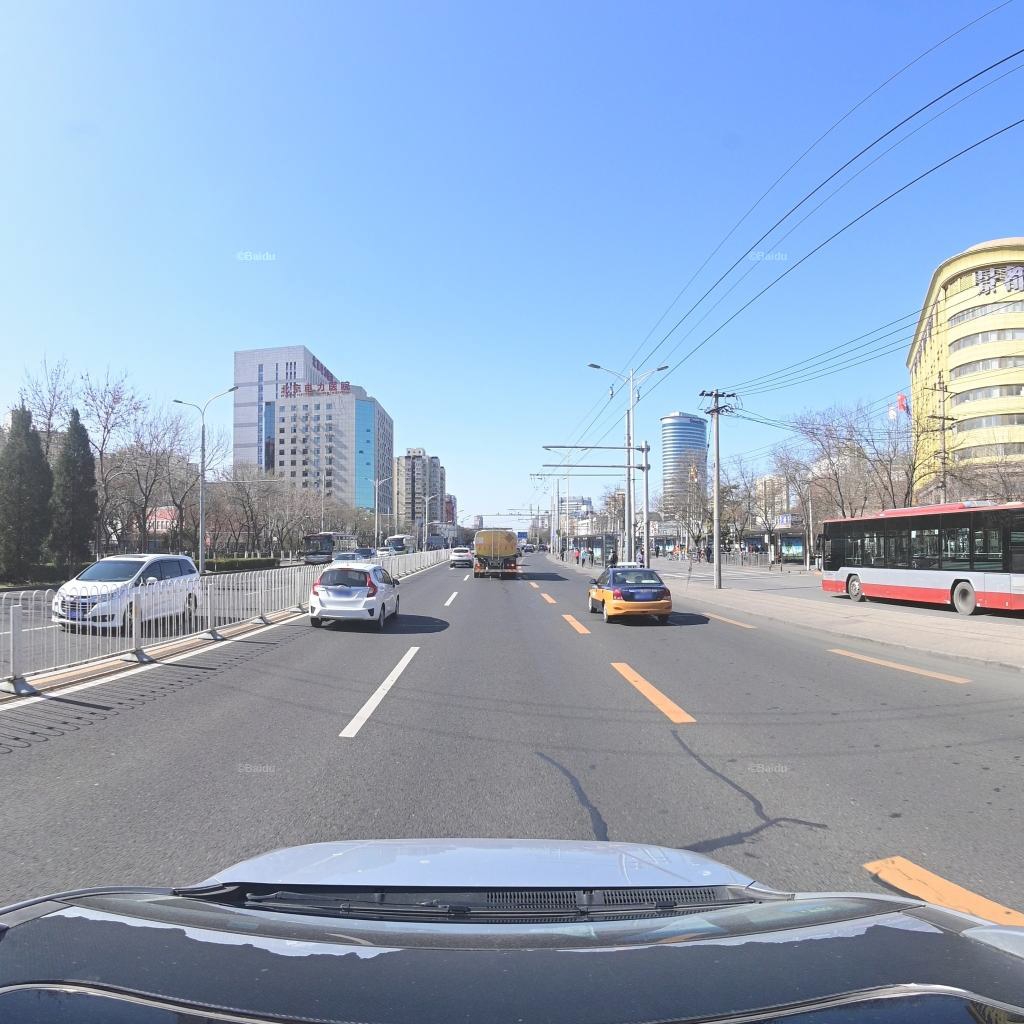
Region: Fengtai
Road damage annotations: transverse patch, longitudinal patch, longitudinal patch